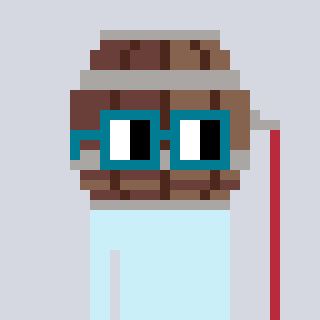
a pixel art character with square dark green glasses, a wine barrel-shaped head and a gold-colored body on a cool background